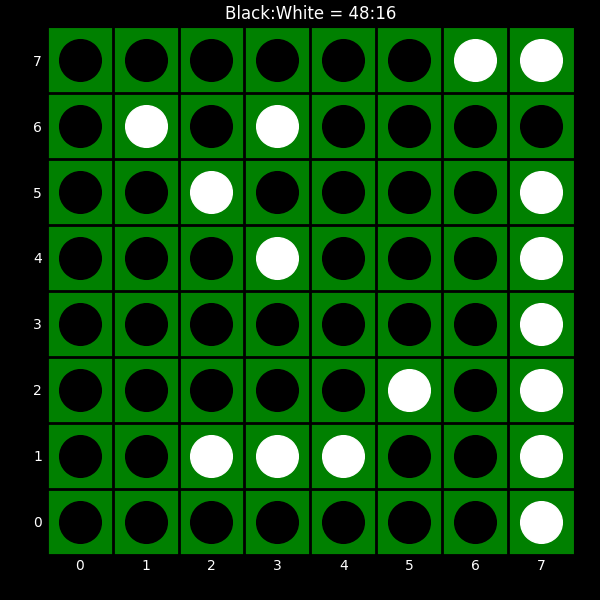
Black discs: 48
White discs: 16